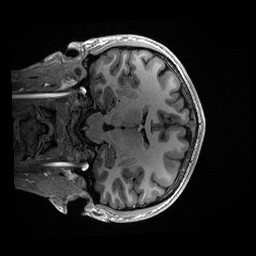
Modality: T1w
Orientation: coronal
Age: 21
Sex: male
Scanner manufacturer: ge
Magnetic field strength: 3 T
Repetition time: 0.006952 s
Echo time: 0.00292 s